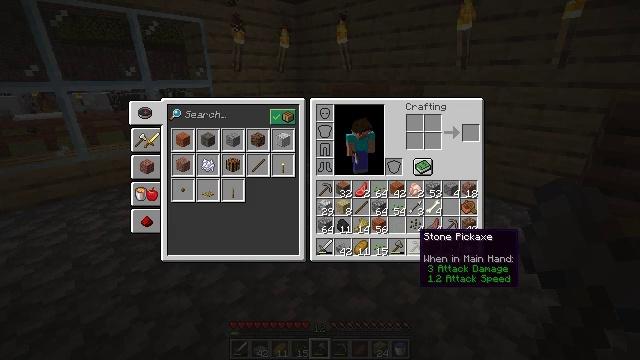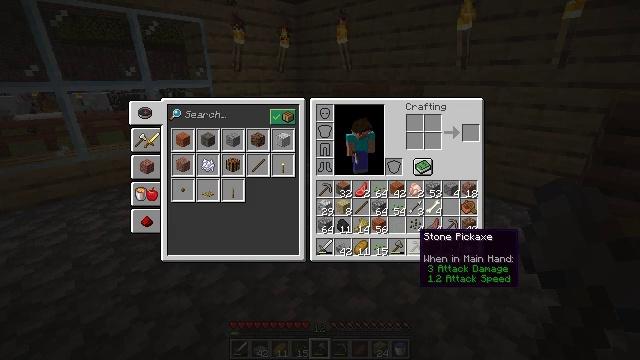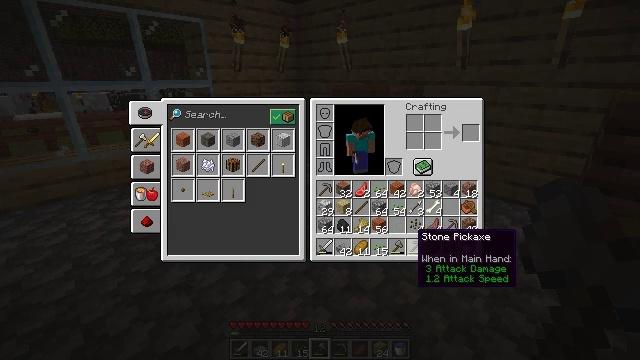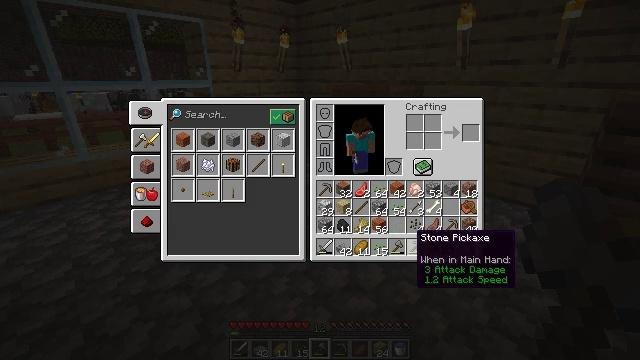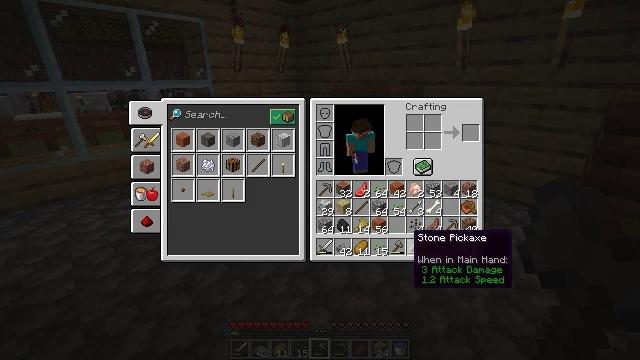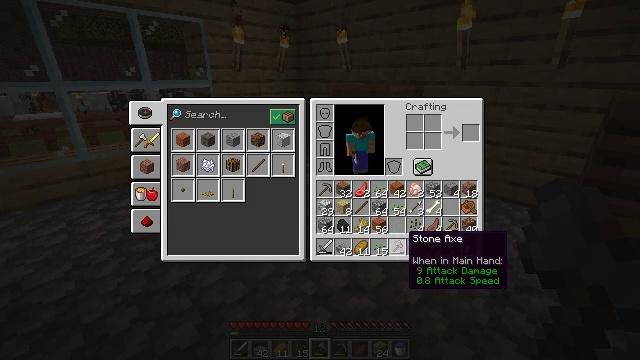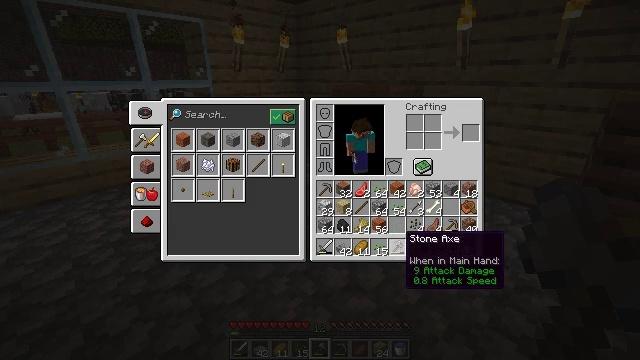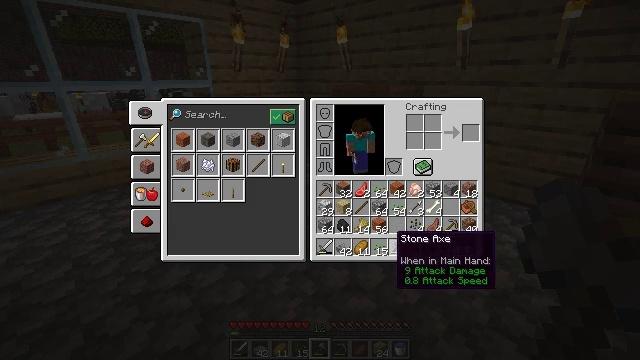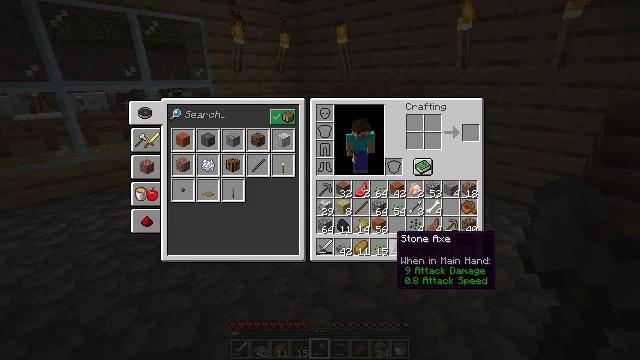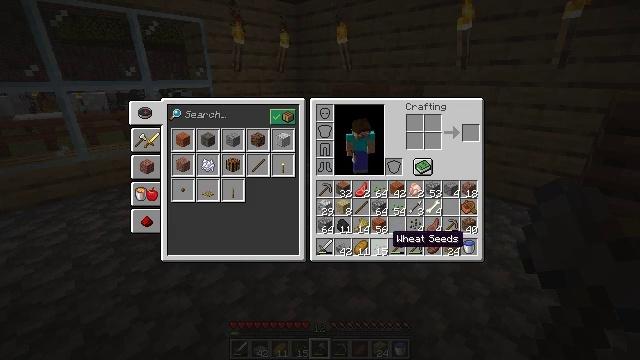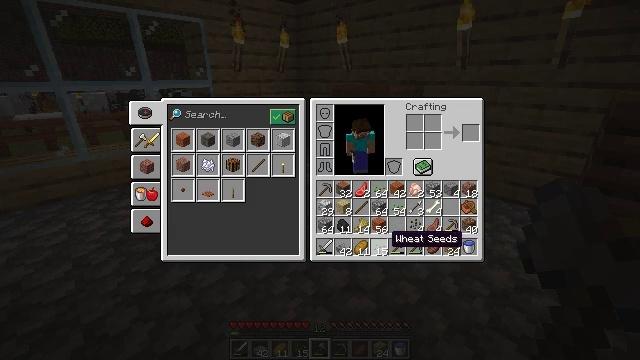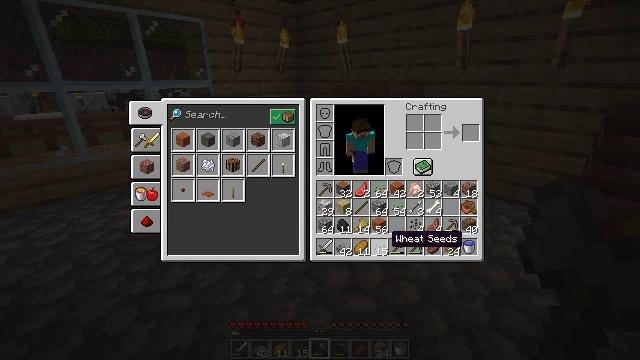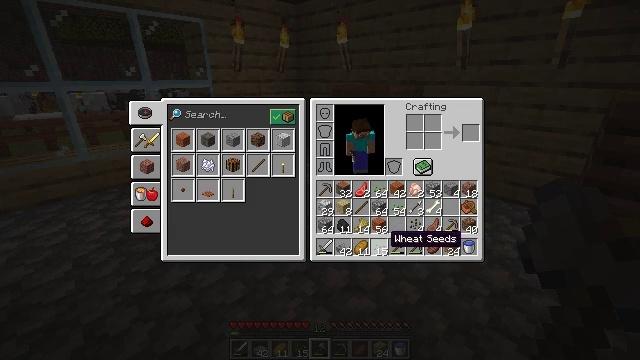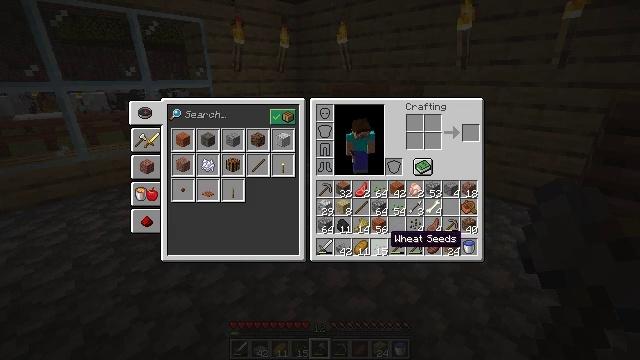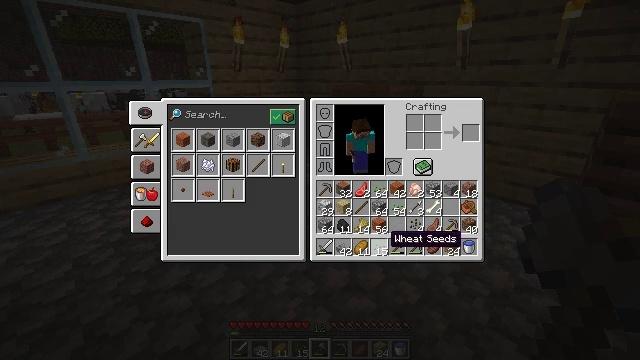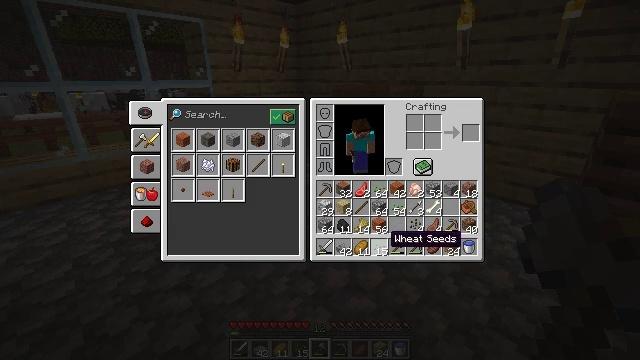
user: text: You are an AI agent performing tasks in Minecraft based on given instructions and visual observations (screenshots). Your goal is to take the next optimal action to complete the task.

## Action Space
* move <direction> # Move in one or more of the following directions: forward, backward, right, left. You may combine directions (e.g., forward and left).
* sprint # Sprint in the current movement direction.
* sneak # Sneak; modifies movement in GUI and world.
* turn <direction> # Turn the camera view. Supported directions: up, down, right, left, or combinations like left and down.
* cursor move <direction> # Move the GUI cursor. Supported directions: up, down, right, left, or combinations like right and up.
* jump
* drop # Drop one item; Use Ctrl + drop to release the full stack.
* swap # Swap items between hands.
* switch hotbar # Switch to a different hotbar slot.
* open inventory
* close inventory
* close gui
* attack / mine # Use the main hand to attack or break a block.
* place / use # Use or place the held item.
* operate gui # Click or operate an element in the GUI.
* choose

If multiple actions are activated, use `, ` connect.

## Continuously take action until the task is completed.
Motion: motion action
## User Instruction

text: Attack the cobblestone slab to gather it.
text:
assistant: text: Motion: no_op
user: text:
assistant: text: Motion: no_op
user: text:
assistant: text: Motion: no_op
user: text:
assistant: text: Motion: no_op
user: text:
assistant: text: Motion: no_op
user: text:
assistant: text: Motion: no_op
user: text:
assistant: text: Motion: cursor move left
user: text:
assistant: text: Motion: no_op
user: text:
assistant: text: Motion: no_op
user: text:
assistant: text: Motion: no_op
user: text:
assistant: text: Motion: no_op
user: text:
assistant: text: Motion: no_op
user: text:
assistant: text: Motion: no_op
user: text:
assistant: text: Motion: no_op
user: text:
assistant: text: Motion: no_op
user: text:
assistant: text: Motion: no_op
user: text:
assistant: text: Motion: no_op
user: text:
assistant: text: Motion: no_op
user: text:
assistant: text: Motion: no_op
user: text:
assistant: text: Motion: no_op
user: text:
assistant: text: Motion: no_op
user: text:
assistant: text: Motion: no_op
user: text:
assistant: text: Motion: no_op
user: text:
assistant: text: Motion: no_op
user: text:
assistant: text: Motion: no_op
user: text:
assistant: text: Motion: no_op
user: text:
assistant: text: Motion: no_op
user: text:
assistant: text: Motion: no_op
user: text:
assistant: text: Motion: no_op
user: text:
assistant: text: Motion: no_op